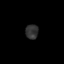
Tissue: skin
Cell type: Epithelial cells
Senescence score: 0.2346
Nuclear area (px): 183
Mean DAPI intensity: 49.634